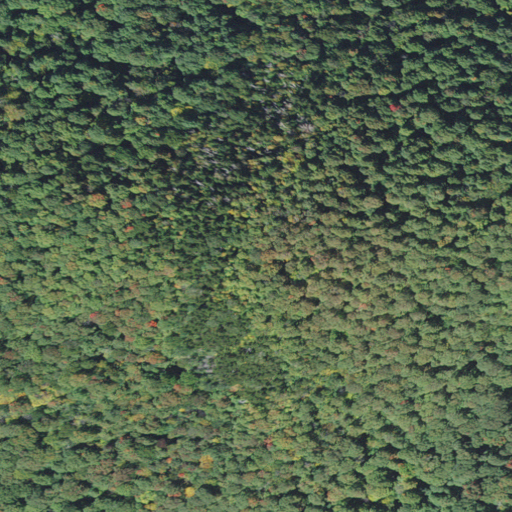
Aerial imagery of mountain in Vermont named Sugarloaf Mountain containing deciduous forest, mixed forest, and evergreen forest